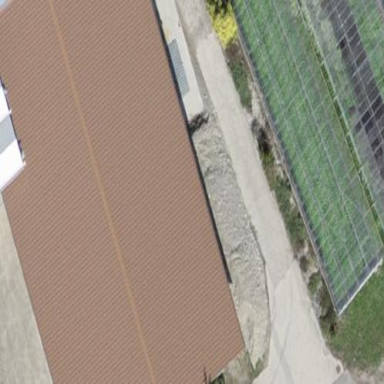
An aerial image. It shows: Garage building.